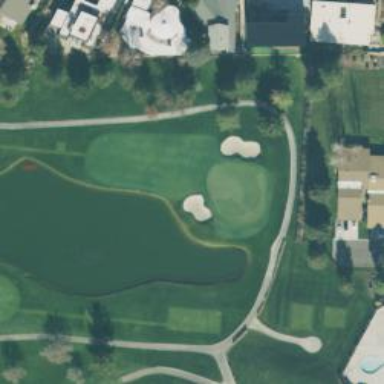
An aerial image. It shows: View of golf hole.